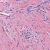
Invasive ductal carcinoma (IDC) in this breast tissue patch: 0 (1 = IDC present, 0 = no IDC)